Field crop: maize
Growth stage: 1
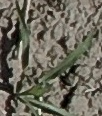
Species: sorghum